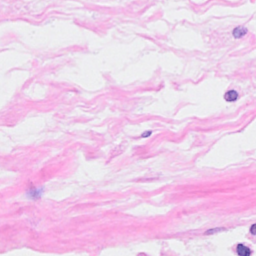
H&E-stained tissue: Breast